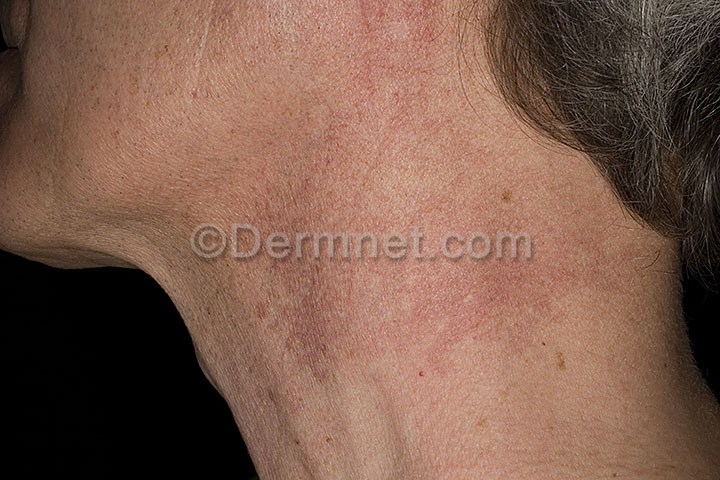
Disease: Light Diseases and Disorders of Pigmentation